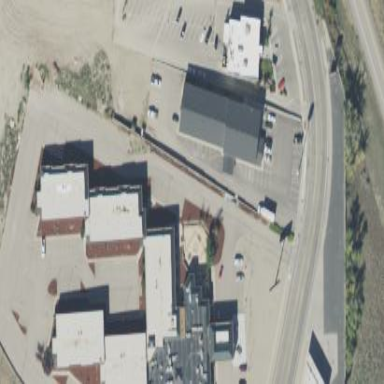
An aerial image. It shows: Hotel building.